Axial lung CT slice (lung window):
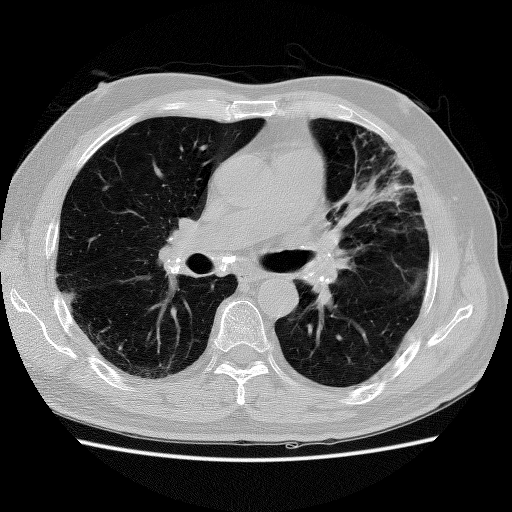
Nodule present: no